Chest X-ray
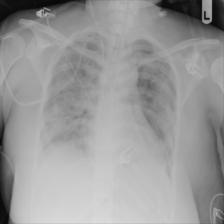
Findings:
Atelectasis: negative
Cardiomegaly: negative
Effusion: negative
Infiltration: negative
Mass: negative
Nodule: negative
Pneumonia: negative
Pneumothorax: negative
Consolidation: negative
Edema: negative
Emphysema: negative
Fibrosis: negative
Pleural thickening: negative
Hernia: negative